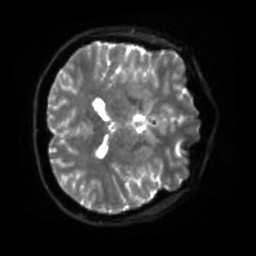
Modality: sbref
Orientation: axial
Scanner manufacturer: siemens
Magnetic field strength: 3 T
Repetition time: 4 s
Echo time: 0.0594 s